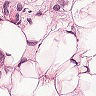
Metastatic tissue present: yes